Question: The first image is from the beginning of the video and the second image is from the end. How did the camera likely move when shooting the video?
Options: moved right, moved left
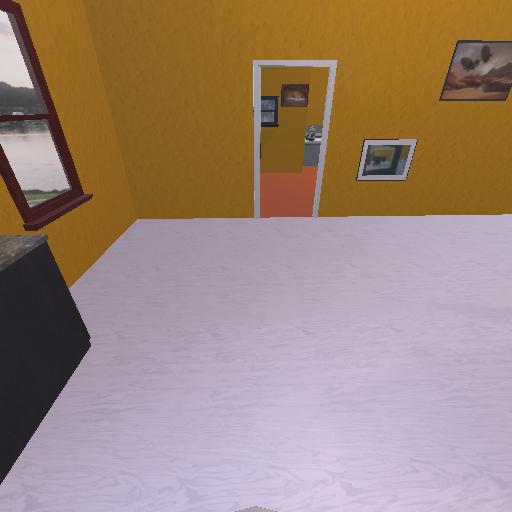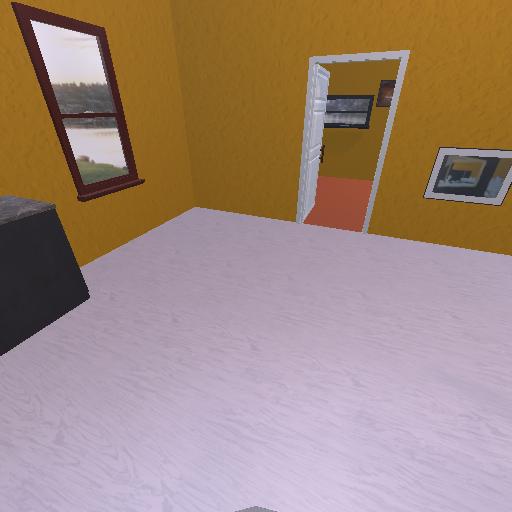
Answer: moved right